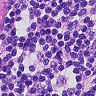
Metastatic tissue present: no